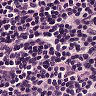
Metastatic tissue present: no